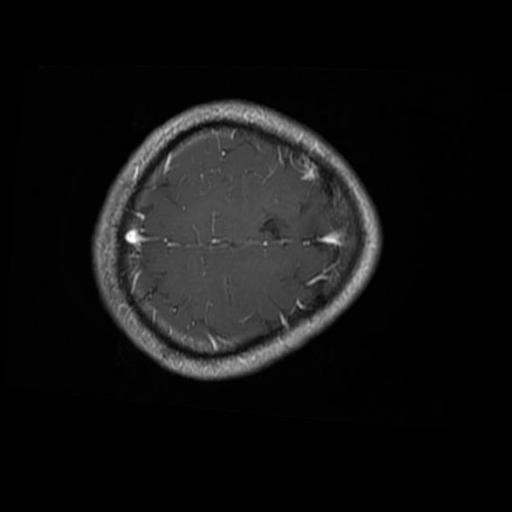
Label: brain_glioma